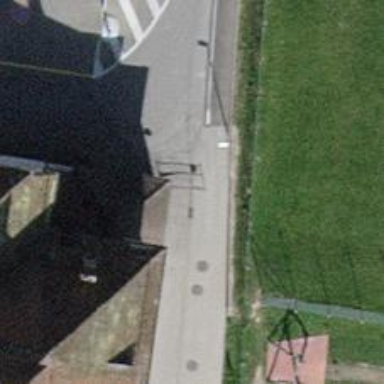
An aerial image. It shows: Cycle barrier.